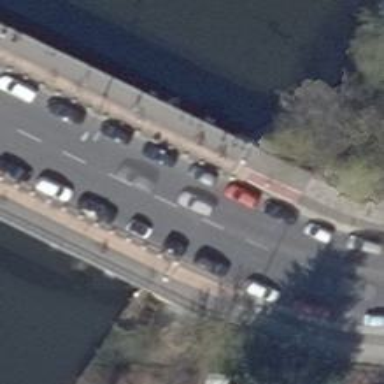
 there is cycle track on both sides of the road."